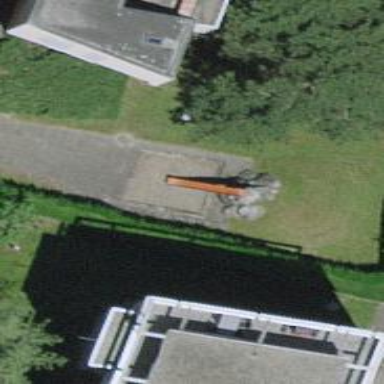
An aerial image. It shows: Playground area for leisure activities on the land.